\begin{array}{r}\text{В далеком созвездии Тау Кита...}\\\text{Живут, между прочим, по-разному}\\\text{Товарищи наши по разуму...}\\\ \\\text{В. Высоцкий}\end{array} Планета Косатка из созвездия Тау Кита имеет тот же размер, что и Земля, и состоит из несжимаемой жидкой субстанции, плотность которой $\rho=800~кг/ м^{3}$. Продолжительность суток на этой планете составляет $10~ч$. Северный полюс Косатки направлен на Землю. Однажды ночью обитатель планеты кит Вэйл всплыл на поверхность планеты в северном полушарии на широте $\alpha=56^{\circ}$, чтобы полюбоваться звездным небом.
Найдите угол между горизонтом в точке, где всплыл Вэйл, и направлением на Землю (ее средняя плотность $\rho_{0}=5500~кг/ м^{3}$, радиус $R=6400~км$). Во всем созвездии Тау Кита широтой точки называется угол между радиусом, проведенным к ней из центра планеты, и плоскостью экватора.
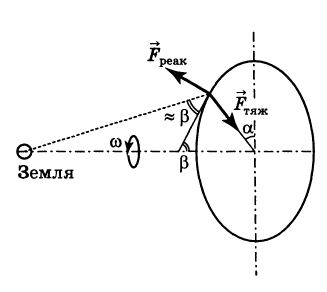
Решение: Рассмотрим маленький элемент жидкости на поверхности планеты рядом с Вэйлом. Обозначим массу этого элемента через $m$. На него действуют сила тяжести и сила реакции окружающей жидкости. Первая направлена к центру и равна $F_{тяж}=\frac{m g \rho}{\rho_{0}}$, а вторая $\vec{F}_{реак}$ направлена перпендикулярно поверхности планеты (см. рисунок).  Их сумма равна$$\left|\vec{F}_{тяж}+\vec{F}_{peaк}\right|=m \omega^{2} R \cos \alpha$$и должна быть направлена перпендикулярно оси вращения планеты. Отсюда находим$$\operatorname{tg} \beta=\frac{m g \sin \alpha \rho / \rho_{0}}{m g \cos \alpha \rho / \rho_{0}-m \omega^{2} R \cos \alpha}=\\=\frac{\operatorname{tg} \alpha}{1-\rho_{0} \omega^{2} R /(g \rho)},$$где $\omega=2 \pi / T$. Окончательно получаем $\beta \approx 60^{\circ}$.
Ответ: $$ \beta \approx 60^{\circ}. $$
Темы:
T, Гравитация, Всероссийские, Вращательное движение, Гидростатика